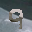
Label: 9